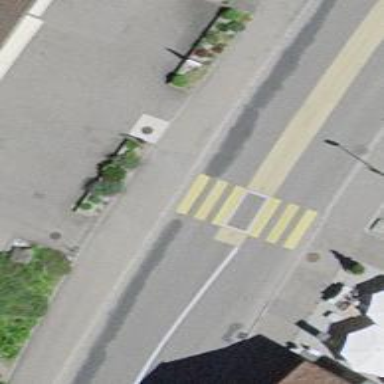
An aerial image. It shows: Marked crossing with pedestrian island.